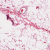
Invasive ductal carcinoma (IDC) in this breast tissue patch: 0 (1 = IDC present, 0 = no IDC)